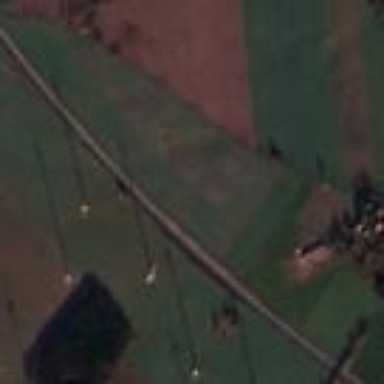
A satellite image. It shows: Picturesque farmland scene.